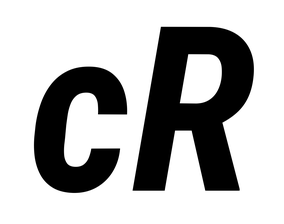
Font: Roboto-Italic_Condensed_Bold_Italic